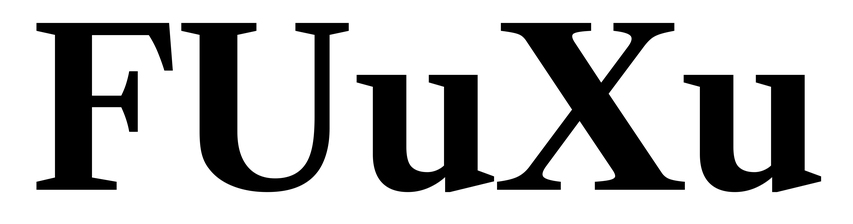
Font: LibreCaslonText_Bold